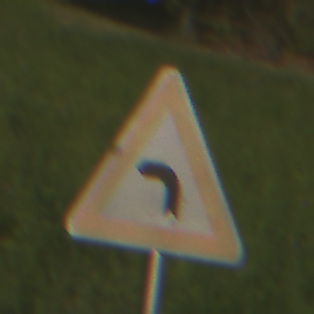
Verkehrszeichen: KurveLinks
Umgebung: Outdoor, Nature
Tageszeit: MorningAfternoon
Wetter: PartlyCloudy
Licht: Natural
Jahreszeit: NotSpecified
Kontrast: HighContrast